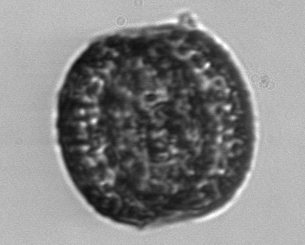
Label: Coscinodiscus